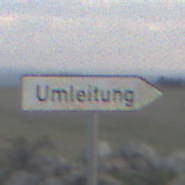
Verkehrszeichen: UmleitungswegweiserRechtsweisend
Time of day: SunriseSunset
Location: Outdoor (Nature)
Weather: PartlyCloudy
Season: NotSpecified
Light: Natural